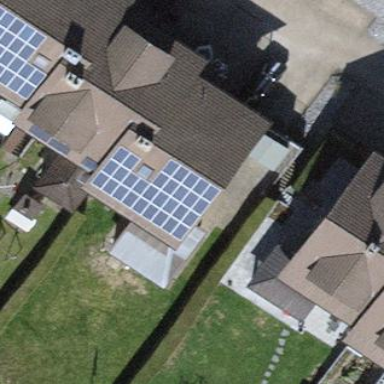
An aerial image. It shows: Solar power generator with photovoltaic panels.